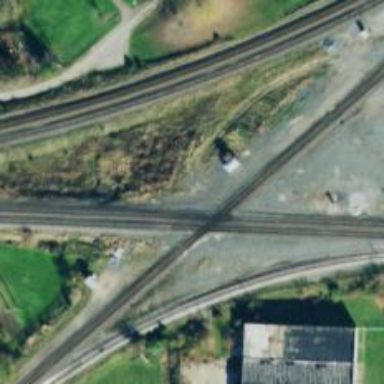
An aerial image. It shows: Junction on the railway.